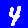
Digit: 4